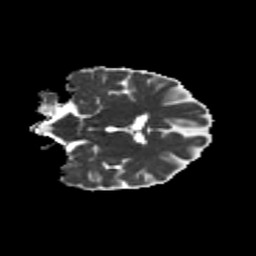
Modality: MD
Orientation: coronal
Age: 13
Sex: male
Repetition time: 9.512 s
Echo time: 0.089 s